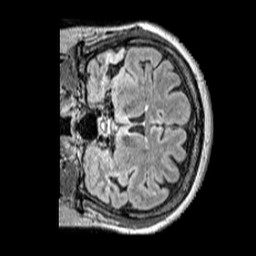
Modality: FLAIR
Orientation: coronal
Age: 59
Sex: female
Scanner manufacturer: siemens
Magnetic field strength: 3 T
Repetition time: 5 s
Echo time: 0.387 s